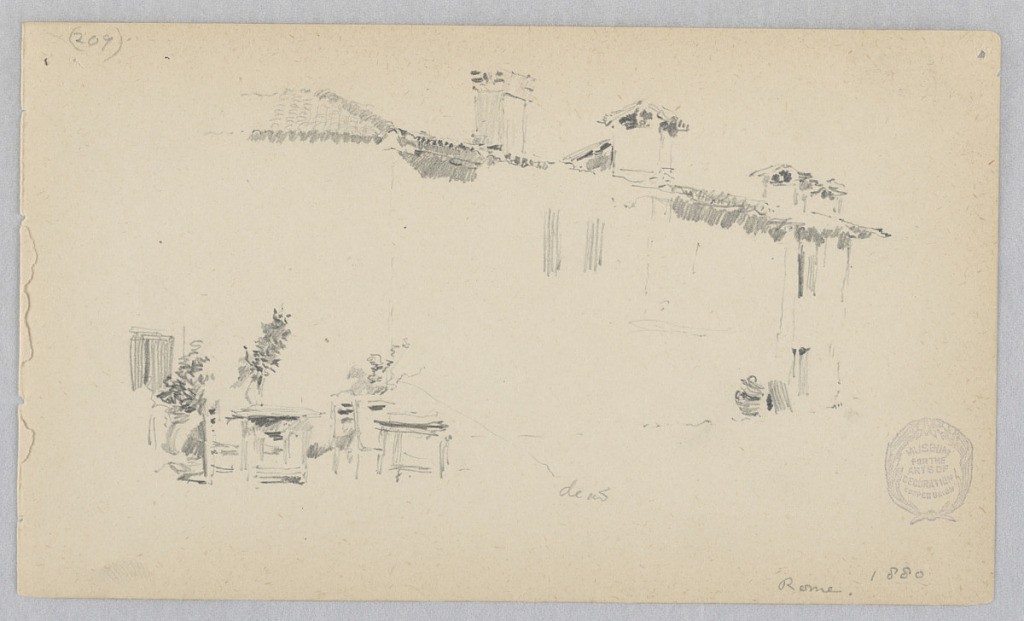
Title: View of Rome, Italy
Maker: Robert Frederick Blum, American, 1857–1903
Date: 1880
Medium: Graphite on wove paper
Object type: Drawing
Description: Partial sketch of a building facade with tables and chairs set up outside in Rome.